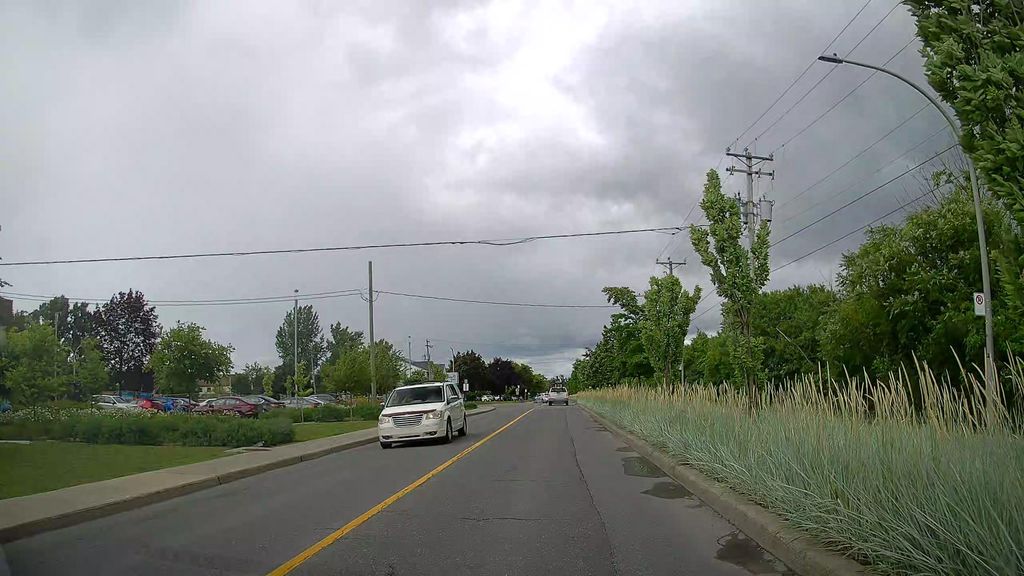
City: montreal